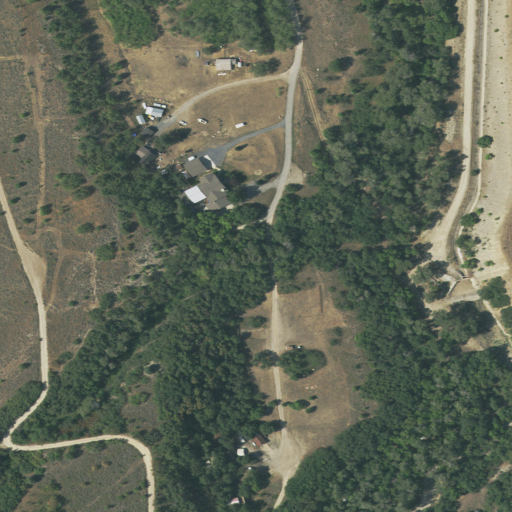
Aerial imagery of valley in Utah named Dunns Hollow containing shrub, pasture, deciduous forest, open development, and low intensity development